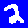
Digit: 2